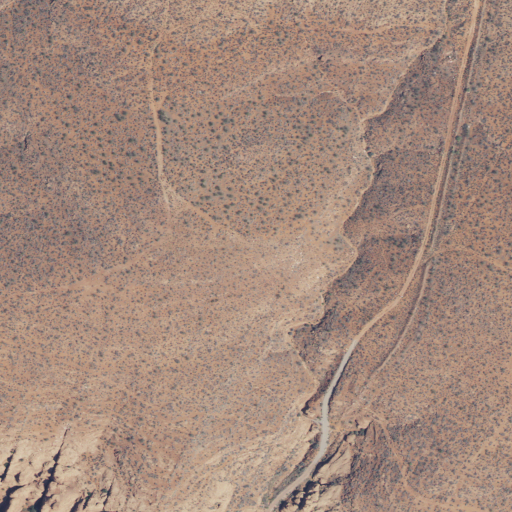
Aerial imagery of mountain in Utah named Red Hills containing shrub and barren land